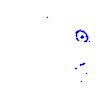
Particle: kaon